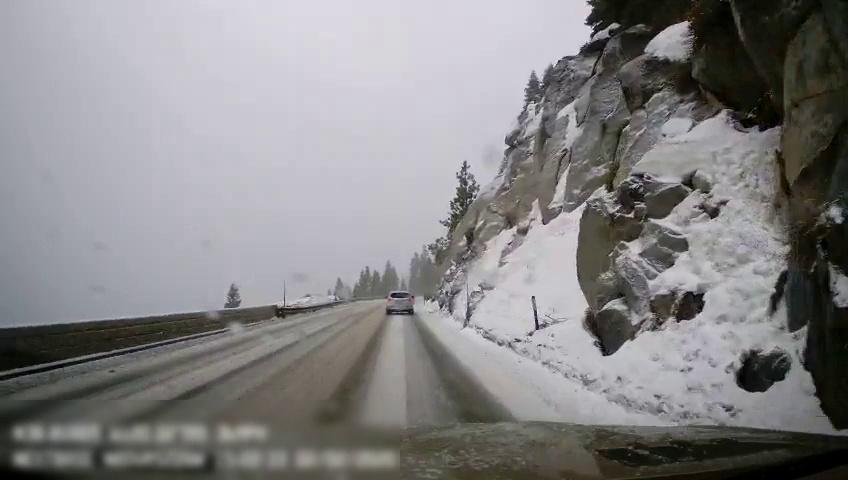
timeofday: Day
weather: Snowy
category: Drivable Space
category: Vehicles | SUV